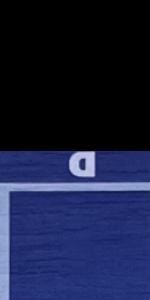
Label: Empty